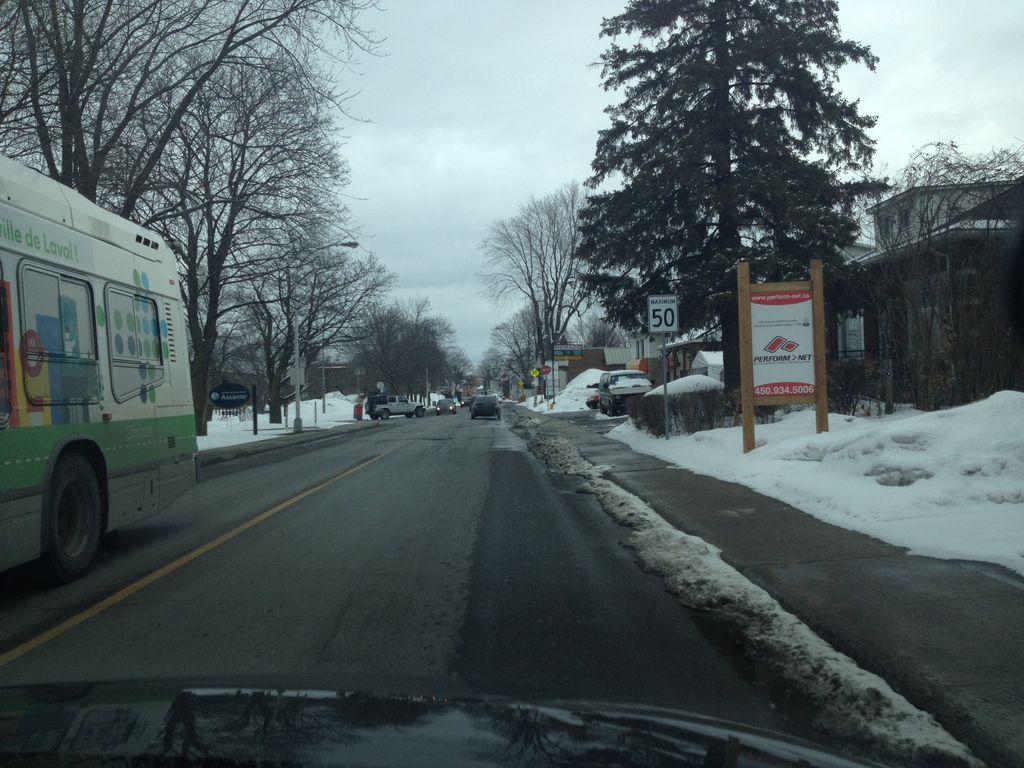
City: montreal